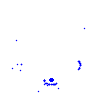
Particle: kaon